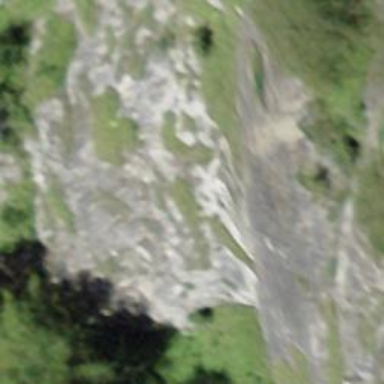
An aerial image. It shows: Cliff in nature.